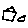
Label: house